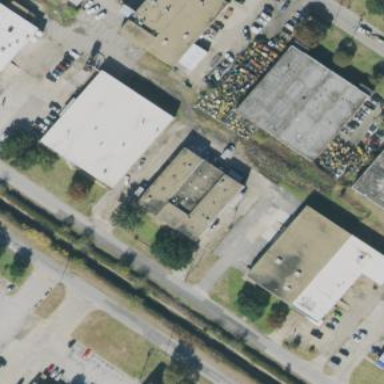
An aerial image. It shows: Warehouse.